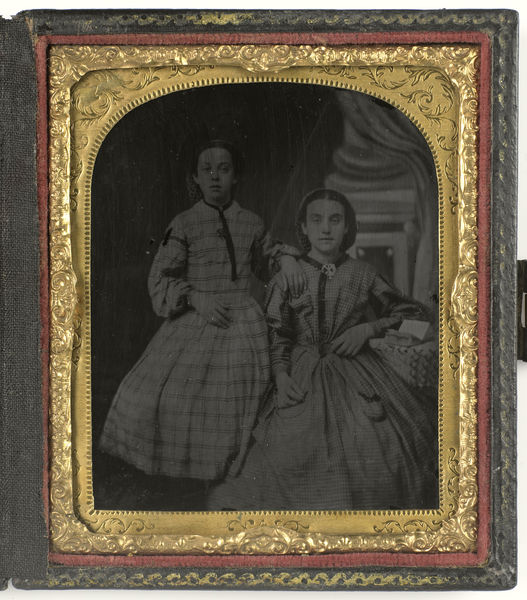
Titel: Portret twee zusjes
Standort: Amsterdam
Institution: Rijksmuseum
Schlagwörter: hand, mädchen, sitzen, frau, frisur, hintergrund, kleid, schwarz, säule, weiss, rot, mode, gesichter, falten, gesicht, leinen, rahmen, silber, stehen, bild, hände, gold, familie, mutter, brosche, mittelscheitel, zwei, steif, korb, foto, fotografie, photographie, belichtung, buch, lithographie, schwarzweiß, leder, abdruck, andenken, belichtungszeit, täfelchen, album, daguerreotypie, litze, andenkne, fkorb